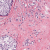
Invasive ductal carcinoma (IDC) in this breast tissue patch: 1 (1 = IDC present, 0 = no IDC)